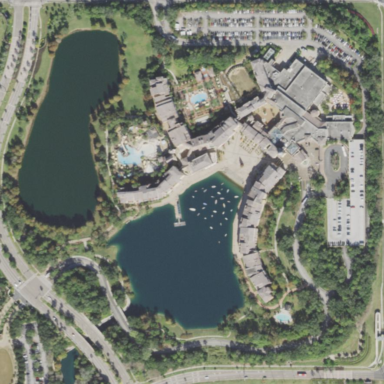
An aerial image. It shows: Hotel with swimming pool.